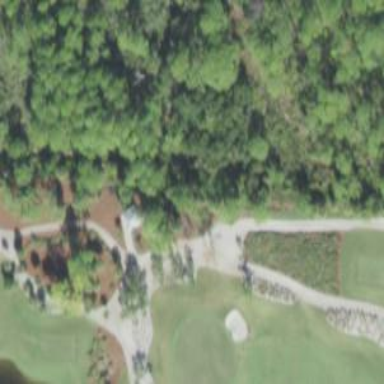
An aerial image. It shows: Path for both roads and golfers.